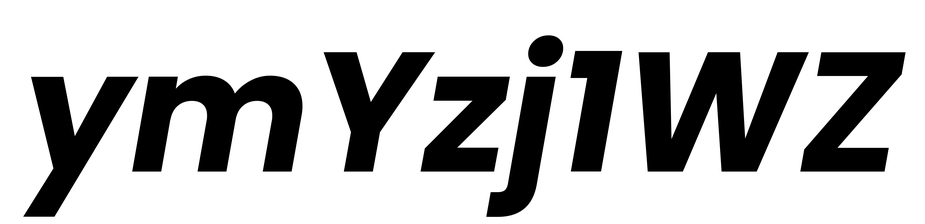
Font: Poppins-BoldItalic